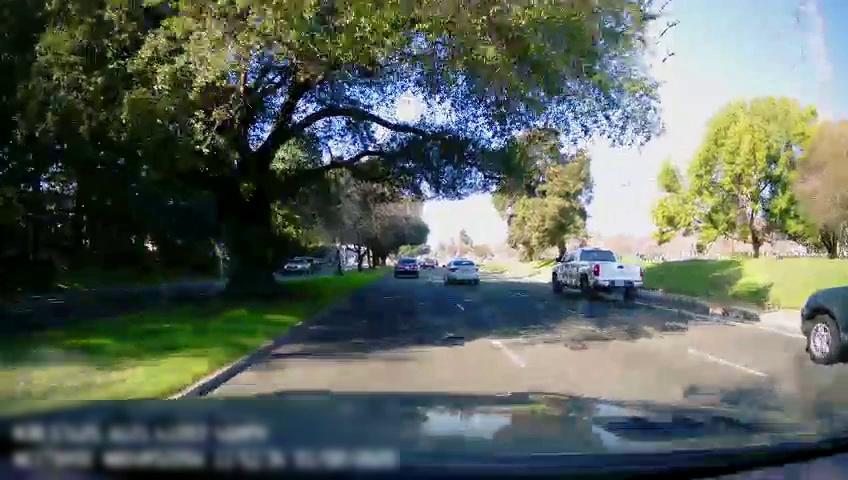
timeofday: Day
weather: Sunny
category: Drivable Space
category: Vehicles | Truck
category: Vehicles | Car
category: Vehicles | Truck
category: Vehicles | Car
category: Vehicles | SUV
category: Vehicles | Truck
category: Lanes | Current Lane
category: Lanes | Alternate Lane
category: Lanes | Alternate Lane